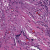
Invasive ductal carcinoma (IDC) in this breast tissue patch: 1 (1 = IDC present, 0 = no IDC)